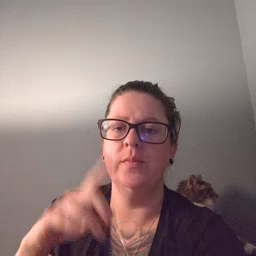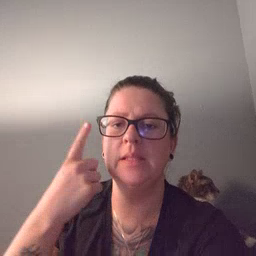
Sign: think